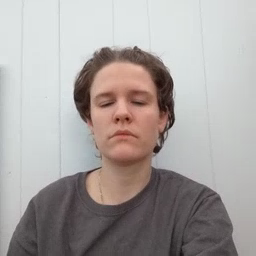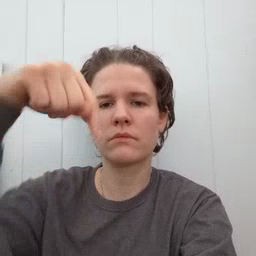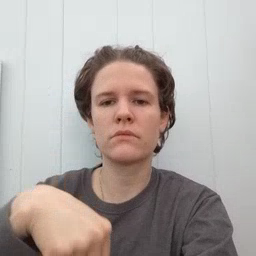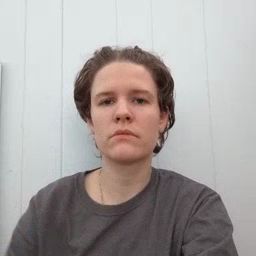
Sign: down